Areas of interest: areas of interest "Hebi Yuchang Boiler Co., Ltd."
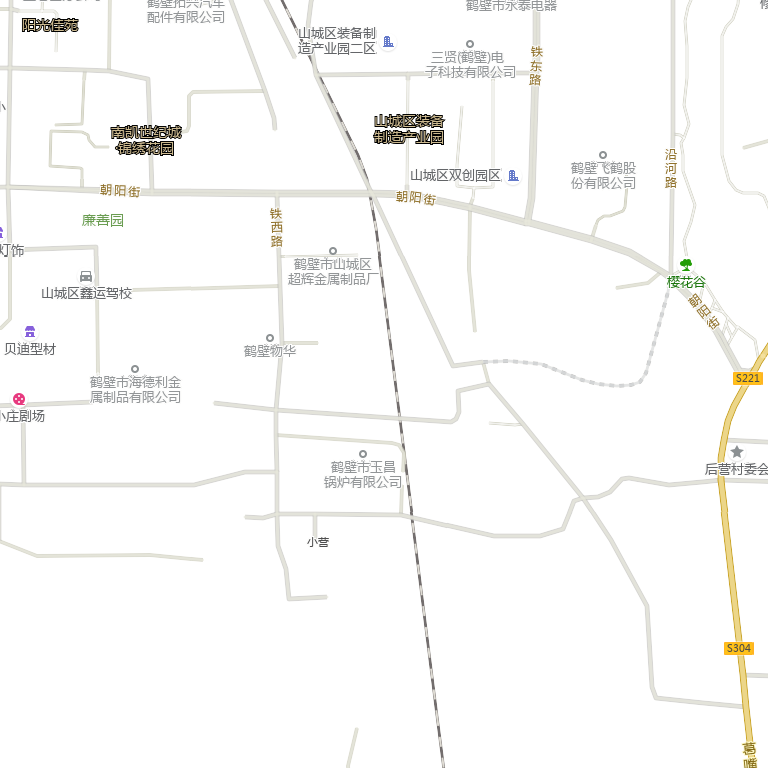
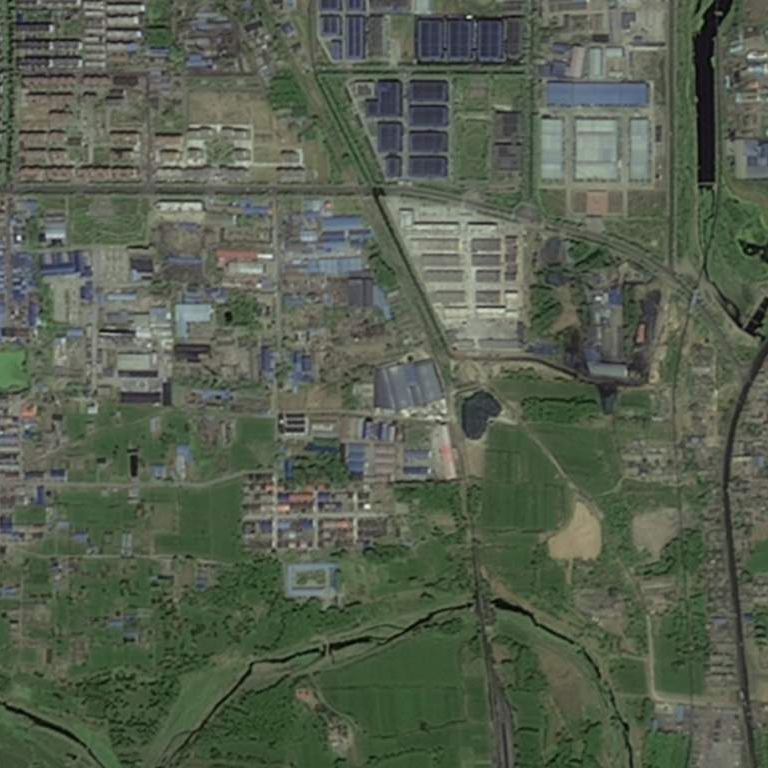